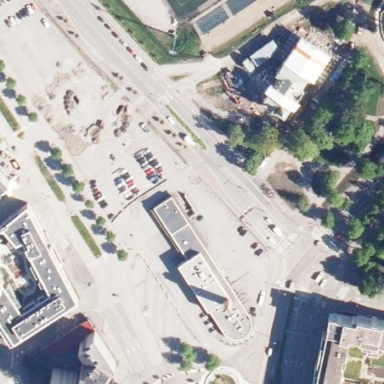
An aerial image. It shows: Retail building.